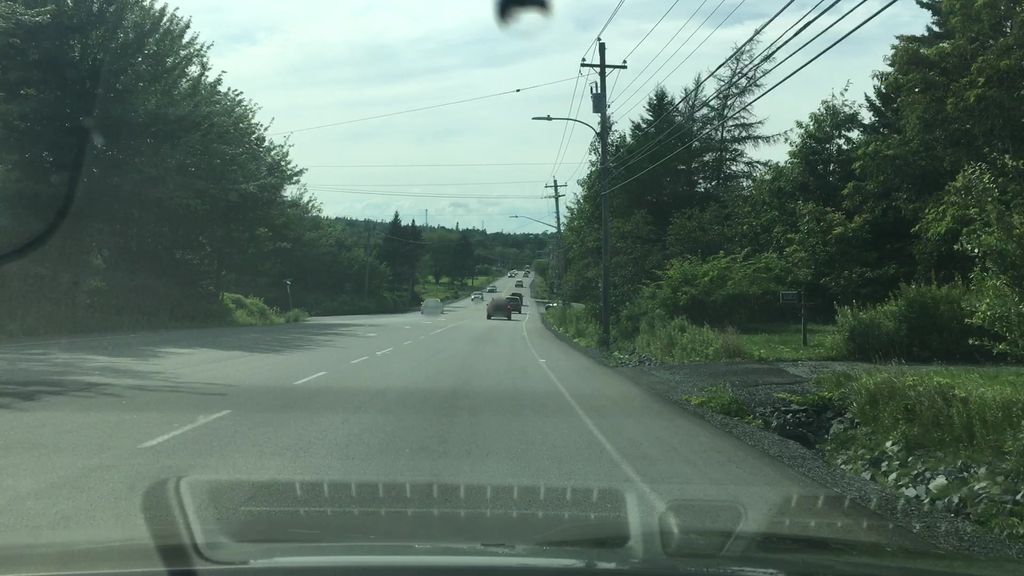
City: halifax